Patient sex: F
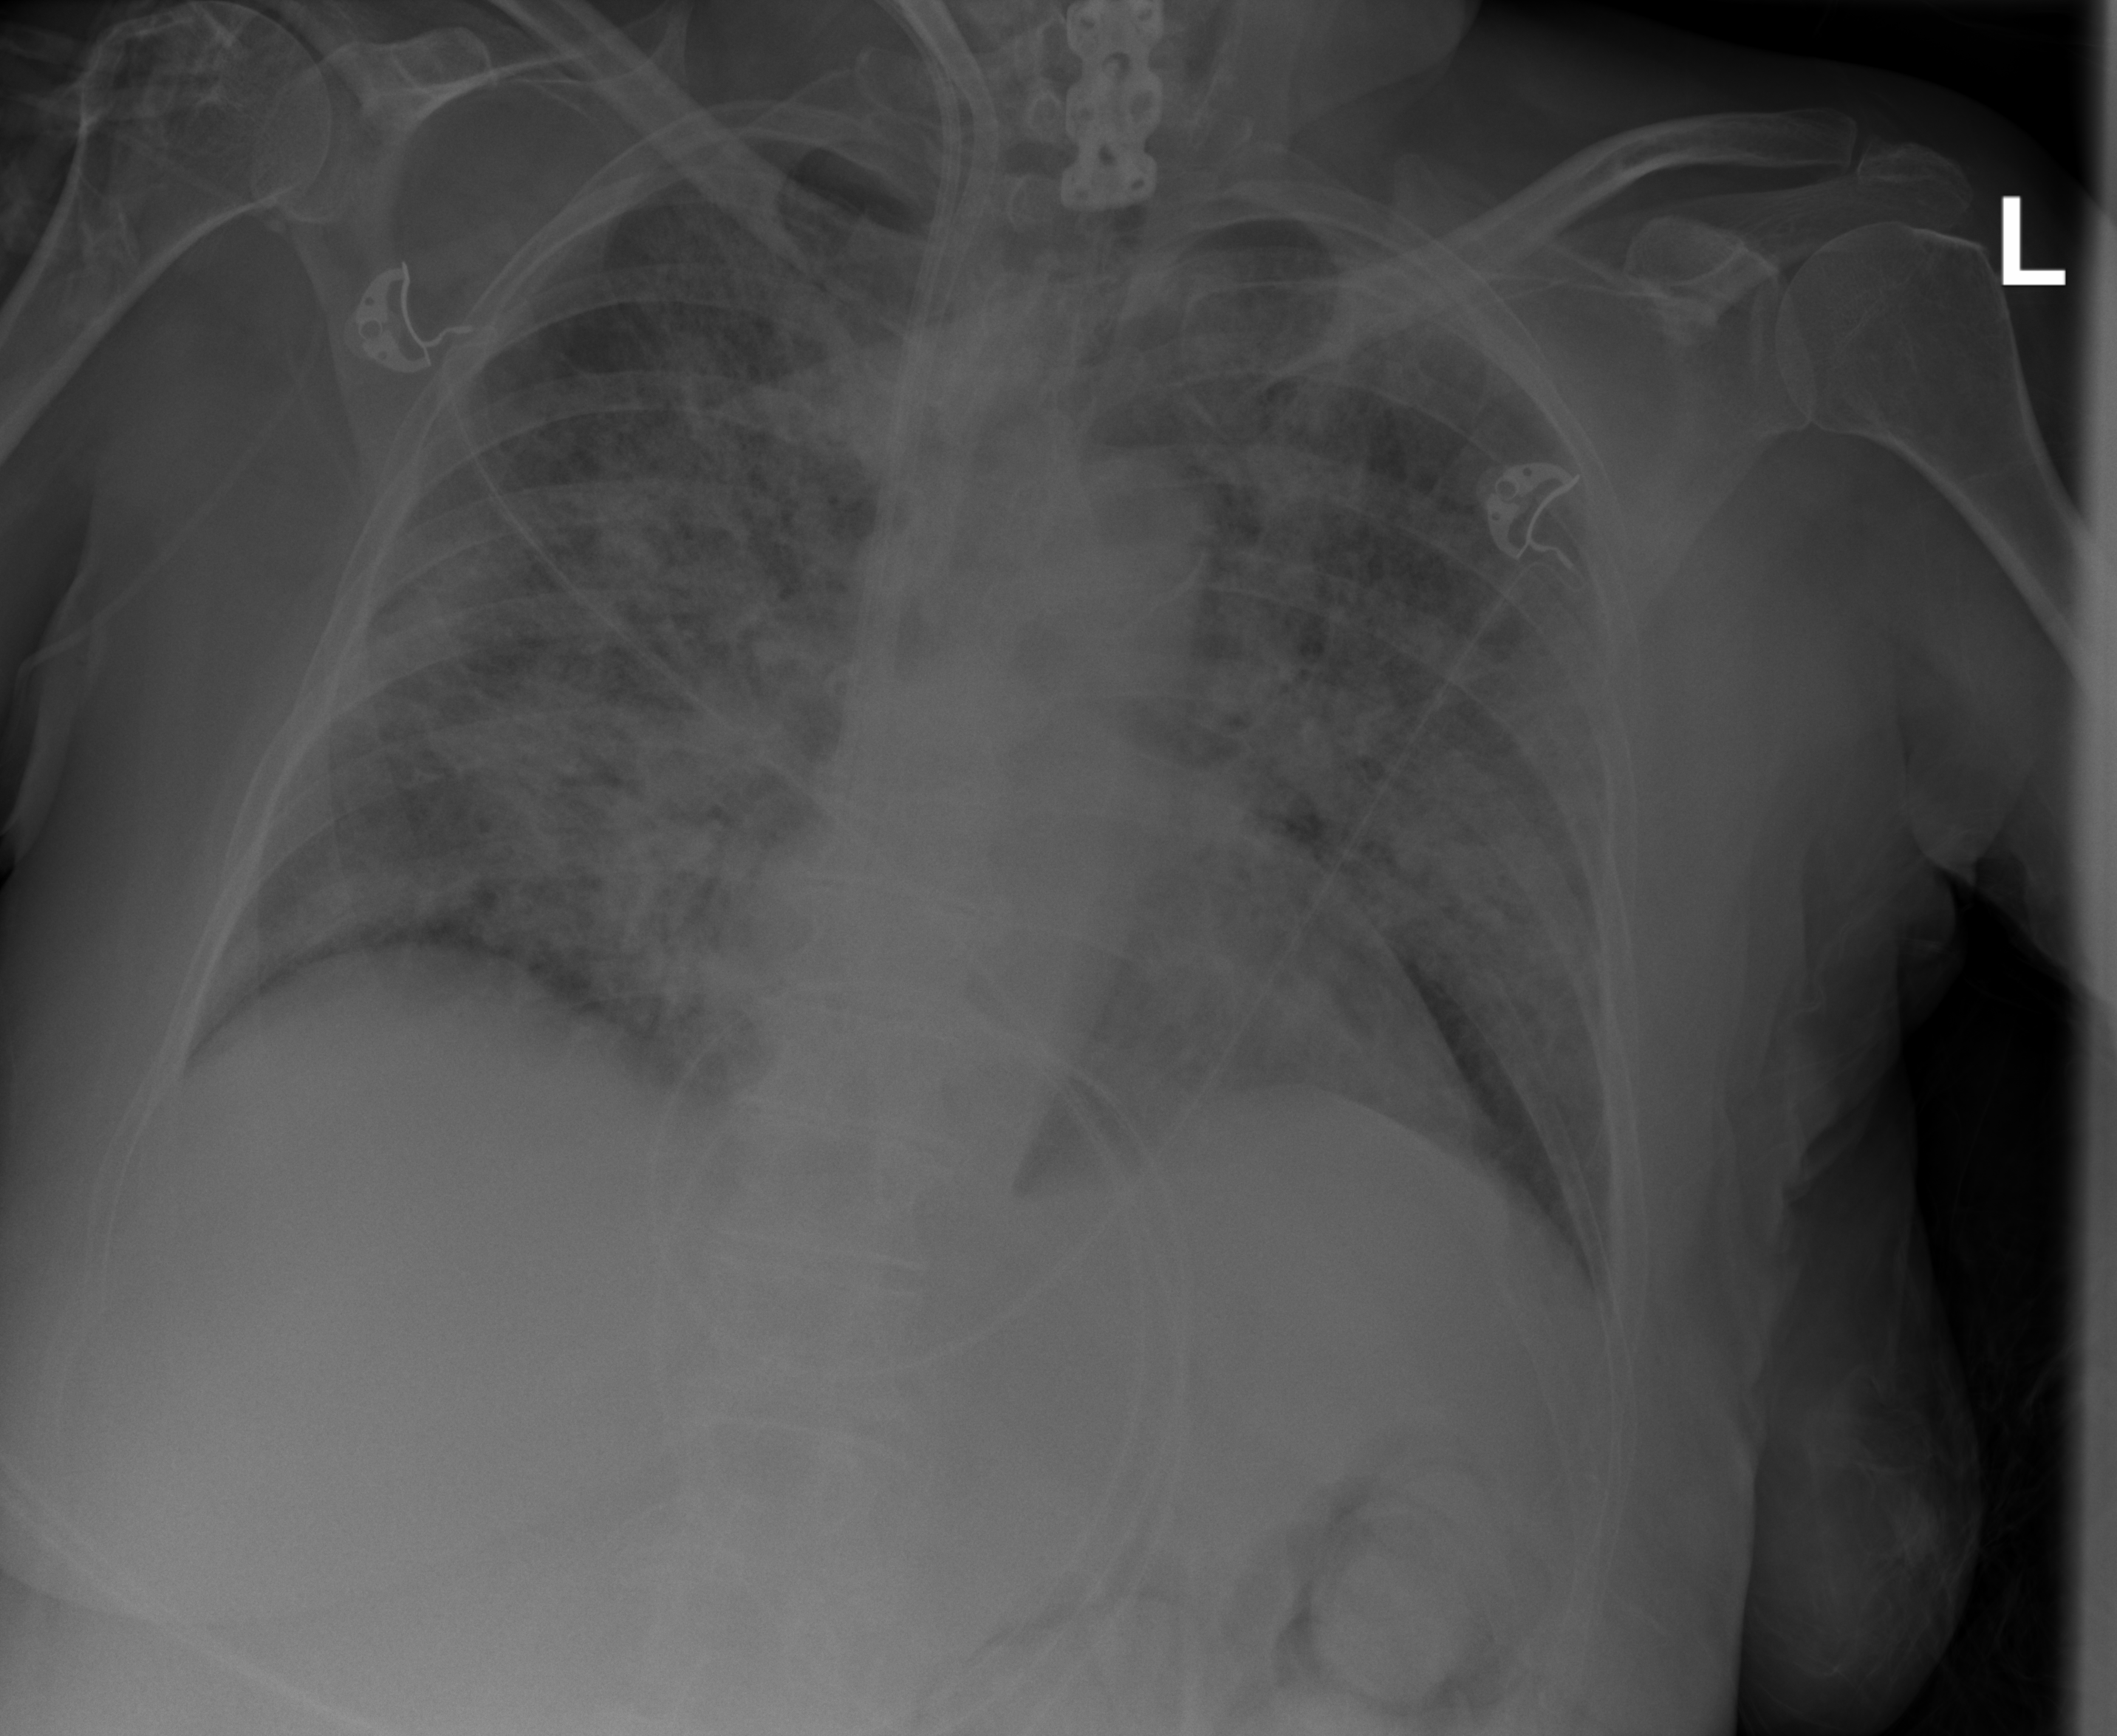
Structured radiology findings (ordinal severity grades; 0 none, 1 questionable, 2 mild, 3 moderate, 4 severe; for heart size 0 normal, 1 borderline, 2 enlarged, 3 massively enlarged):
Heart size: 0
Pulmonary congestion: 0
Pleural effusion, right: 0
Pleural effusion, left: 0
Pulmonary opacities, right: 3
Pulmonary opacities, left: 3
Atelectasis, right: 3
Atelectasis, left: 3